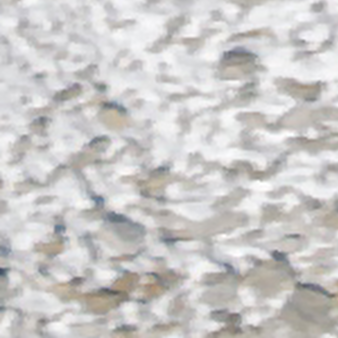
Label: other